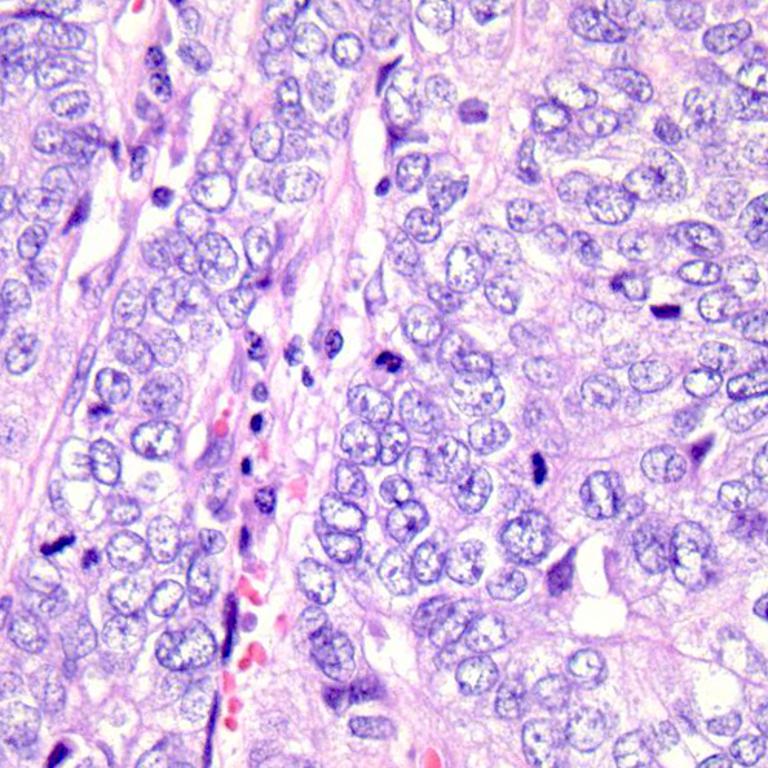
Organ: colon
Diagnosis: adenocarcinomas